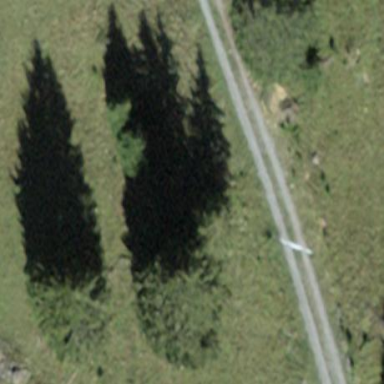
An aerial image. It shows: Forest area.